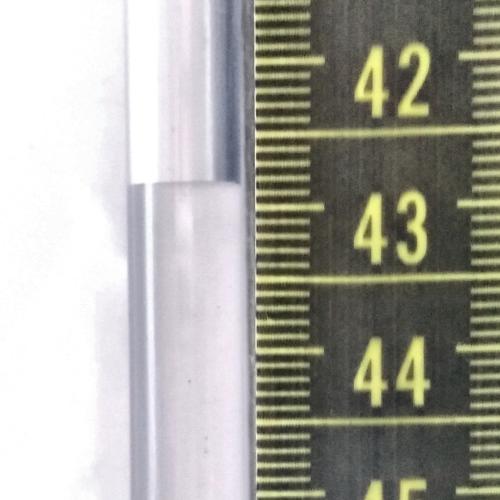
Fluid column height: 42.8 cm